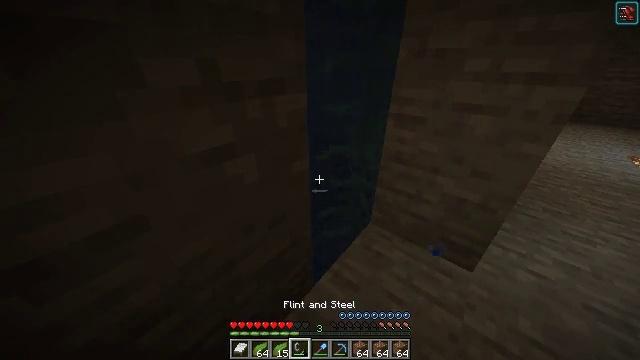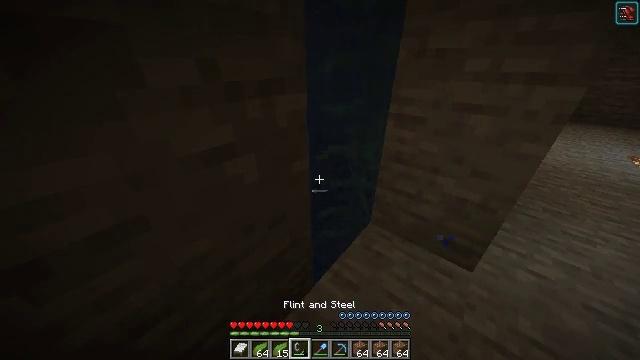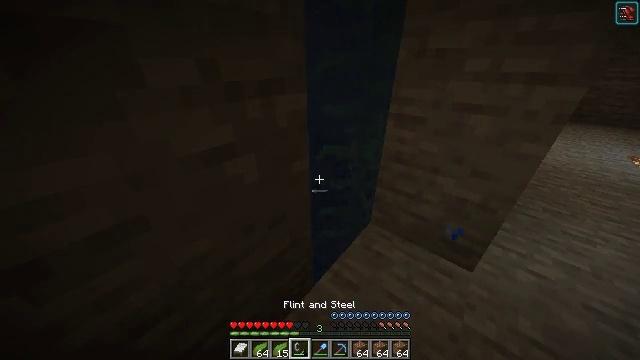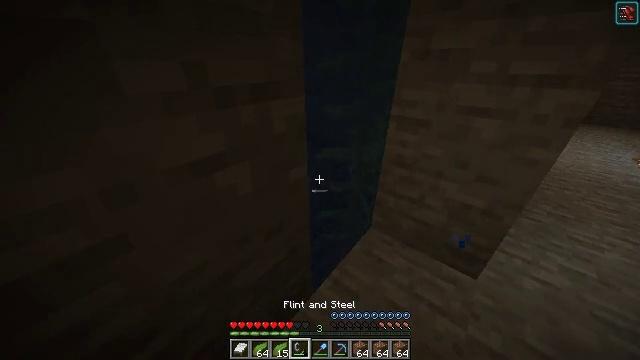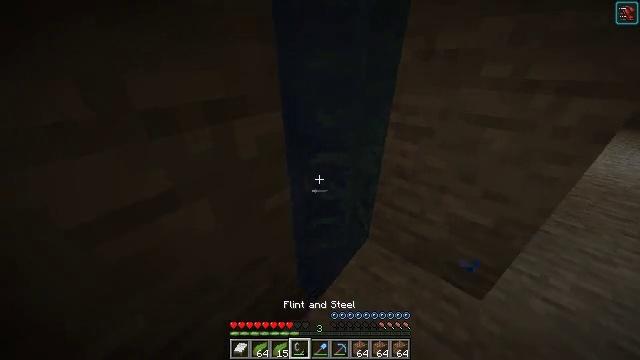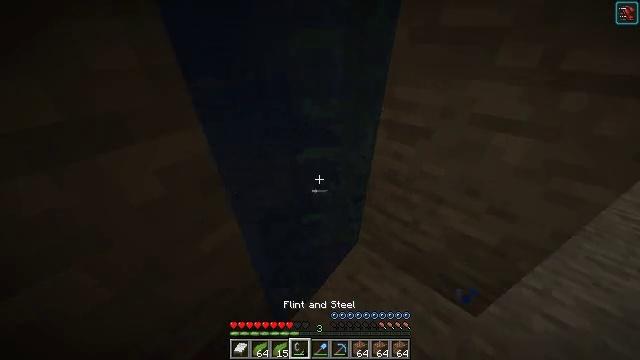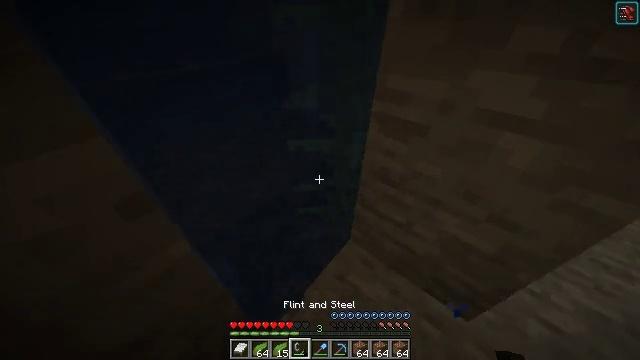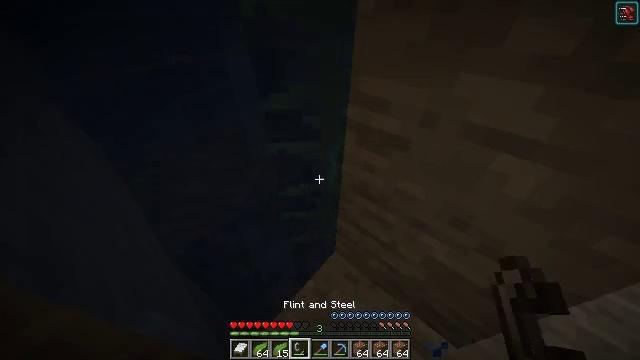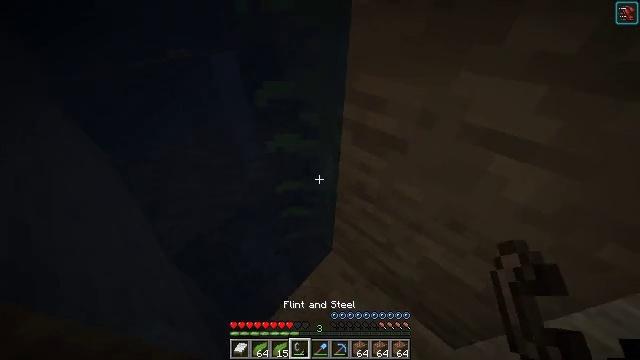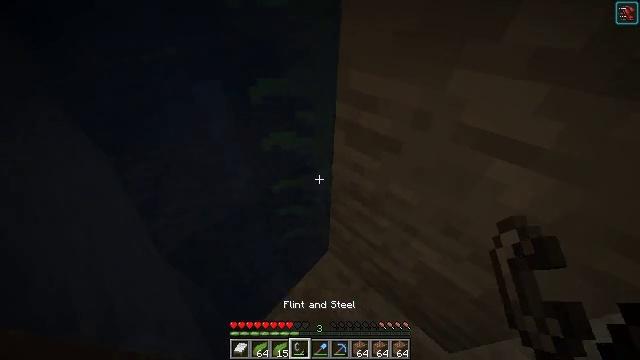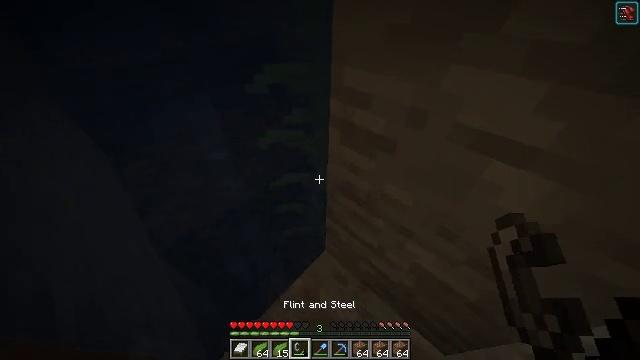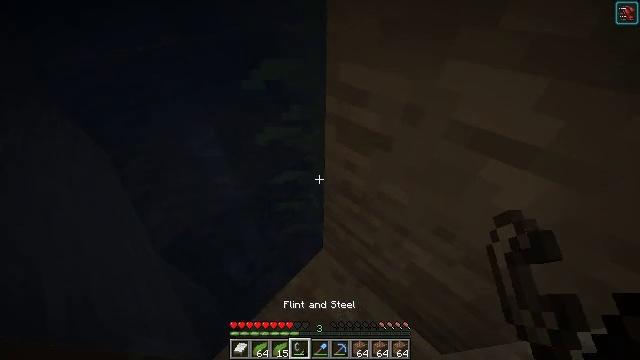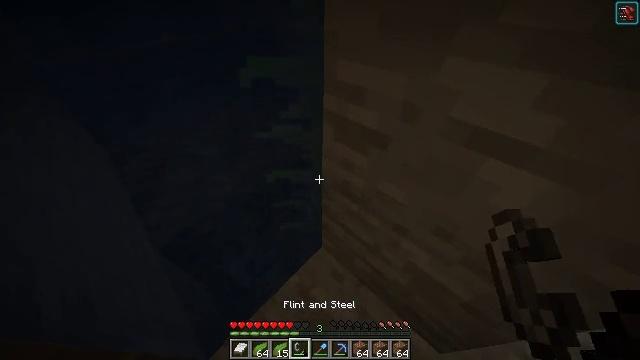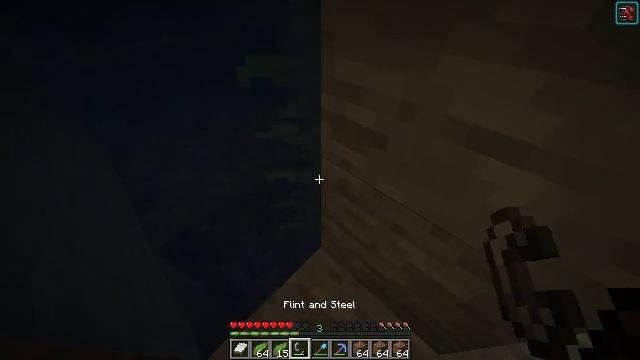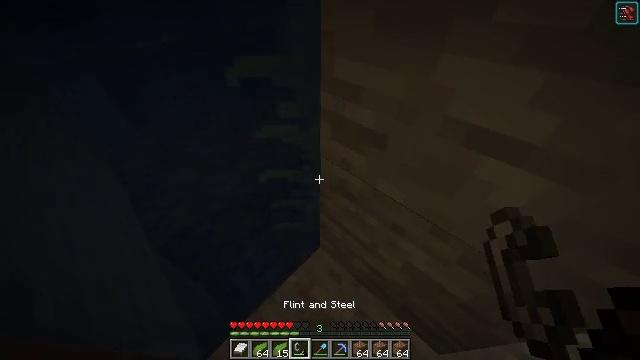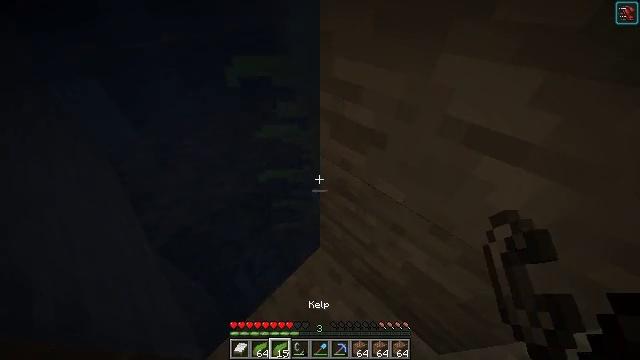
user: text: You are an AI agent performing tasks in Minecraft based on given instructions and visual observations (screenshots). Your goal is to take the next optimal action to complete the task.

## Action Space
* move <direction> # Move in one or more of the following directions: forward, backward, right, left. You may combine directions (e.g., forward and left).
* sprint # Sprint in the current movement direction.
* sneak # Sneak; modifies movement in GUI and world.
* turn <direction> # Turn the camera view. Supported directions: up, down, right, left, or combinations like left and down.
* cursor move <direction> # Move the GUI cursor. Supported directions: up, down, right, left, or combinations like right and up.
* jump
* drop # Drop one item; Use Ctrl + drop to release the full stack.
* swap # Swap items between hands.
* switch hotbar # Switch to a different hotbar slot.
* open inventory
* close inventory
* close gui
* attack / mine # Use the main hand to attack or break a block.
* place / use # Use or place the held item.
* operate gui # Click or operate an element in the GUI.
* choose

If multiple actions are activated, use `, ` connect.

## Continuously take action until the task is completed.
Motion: motion action
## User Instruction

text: Mine the kelp plant underwater.
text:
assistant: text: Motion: no_op
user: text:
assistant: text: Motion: no_op
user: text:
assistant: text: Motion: move forward
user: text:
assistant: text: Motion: move forward and move right
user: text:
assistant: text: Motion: move forward and move right, turn down
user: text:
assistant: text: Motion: move forward and move right, turn down
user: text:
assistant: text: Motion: turn down
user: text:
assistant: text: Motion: turn down
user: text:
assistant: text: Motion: no_op
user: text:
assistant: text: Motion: no_op
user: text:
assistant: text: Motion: no_op
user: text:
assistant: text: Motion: no_op
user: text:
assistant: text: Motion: no_op
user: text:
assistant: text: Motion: no_op
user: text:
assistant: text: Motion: no_op
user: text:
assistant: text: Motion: no_op
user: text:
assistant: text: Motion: no_op
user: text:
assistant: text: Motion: no_op
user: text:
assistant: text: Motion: no_op
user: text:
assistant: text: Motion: no_op
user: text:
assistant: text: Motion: turn down
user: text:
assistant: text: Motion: move left, turn down
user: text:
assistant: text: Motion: move left
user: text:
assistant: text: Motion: move left
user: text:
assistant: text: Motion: no_op
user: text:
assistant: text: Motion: turn right
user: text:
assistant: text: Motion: turn right
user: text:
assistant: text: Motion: no_op
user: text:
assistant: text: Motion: no_op
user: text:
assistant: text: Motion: turn right